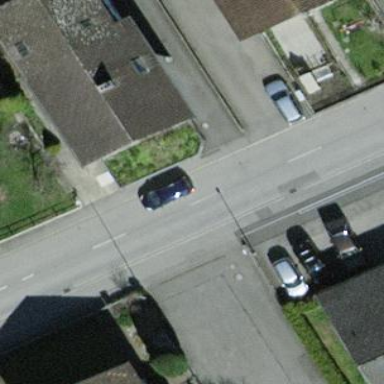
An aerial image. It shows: Detached building.